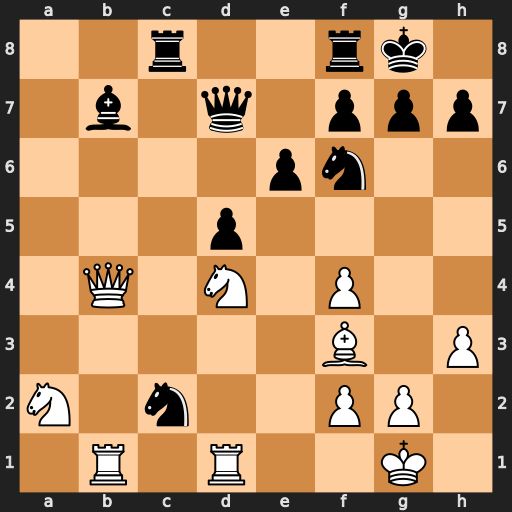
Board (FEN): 2r2rk1/1b1q1ppp/4pn2/3p4/1Q1N1P2/5B1P/N1n2PP1/1R1R2K1
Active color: w
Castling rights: -
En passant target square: -
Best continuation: Qxb7 Nxd4 Rxd4 Qxb7 Rxb7